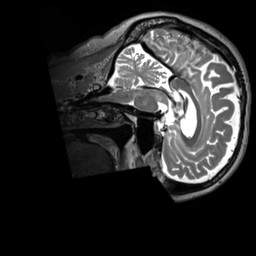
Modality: T2w
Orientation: sagittal
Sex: female
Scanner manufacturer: siemens
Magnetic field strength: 3 T
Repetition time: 3.2 s
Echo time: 0.409 s